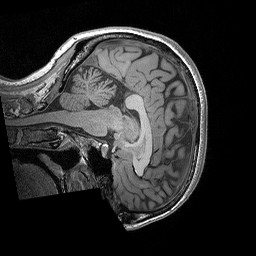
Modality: T1w
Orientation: sagittal
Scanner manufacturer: siemens
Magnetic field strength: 3 T
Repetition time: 2.3 s
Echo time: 0.00298 s